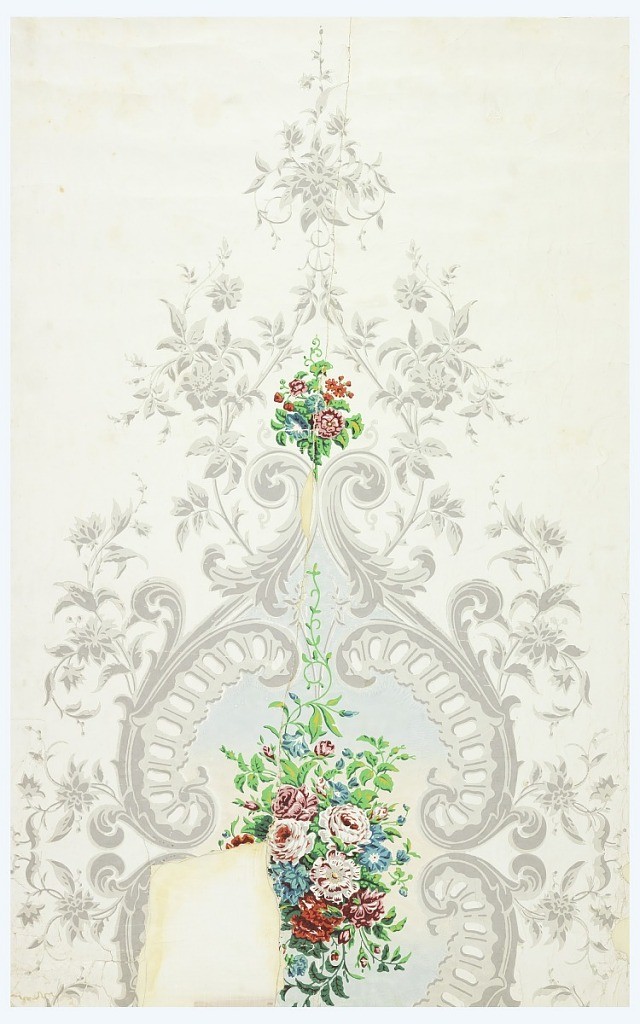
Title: Sidewall
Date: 1850–60
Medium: Block-printed and glazed
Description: Vertical rectangle, giving complete width of the upper portion of panel, with rocaille framework and foliage scrolls in grisailles; large and smaller enclosed medallion of floral bouquets, in strong colors. Printed on glazed white paper.